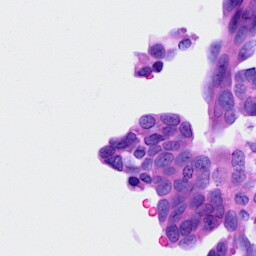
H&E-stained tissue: Ovarian